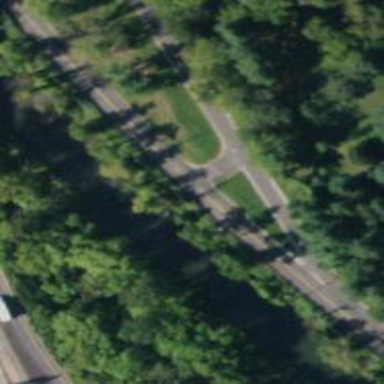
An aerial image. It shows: Trunk link highway.